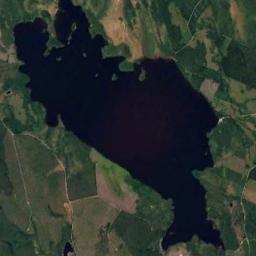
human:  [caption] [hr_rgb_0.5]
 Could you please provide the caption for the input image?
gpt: The lake in the picture looks like a caterpillar .

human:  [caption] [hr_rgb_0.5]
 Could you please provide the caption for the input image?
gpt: An irregularly shaped blue lake surrounded by green and tan fields .

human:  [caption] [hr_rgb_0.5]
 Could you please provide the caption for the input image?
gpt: There are several roads around the lake .

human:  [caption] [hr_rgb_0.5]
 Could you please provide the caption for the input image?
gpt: The lake with curved shores lies in farmland and the water is dark blue .

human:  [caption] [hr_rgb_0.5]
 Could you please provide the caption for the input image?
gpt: There are many green farmlands around the lake .